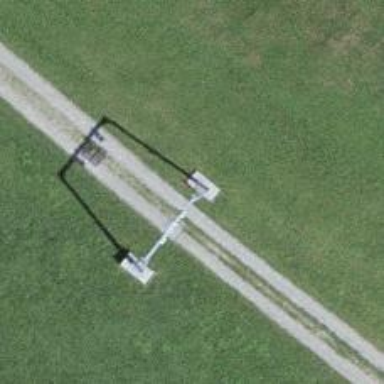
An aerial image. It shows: Pylon for aerialway.